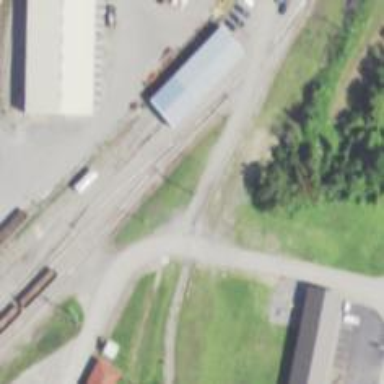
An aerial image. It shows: Railway siding with rails.